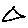
Label: triangle